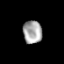
Tissue: prostate
Cell type: T cells
Senescence score: 0.3564
Nuclear area (px): 426
Mean DAPI intensity: 167.77